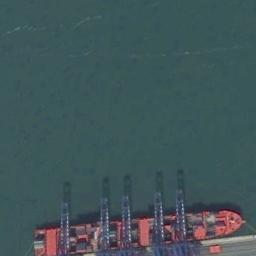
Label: ship